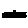
Label: bird